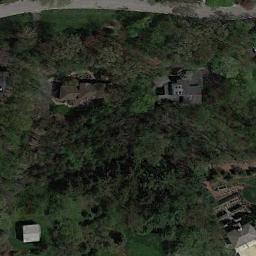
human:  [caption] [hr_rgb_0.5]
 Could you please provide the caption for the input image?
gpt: There are several houses on one side of the highway .

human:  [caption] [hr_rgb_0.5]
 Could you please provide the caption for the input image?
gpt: There are several houses of various sizes and many green trees in a sparse residential area .

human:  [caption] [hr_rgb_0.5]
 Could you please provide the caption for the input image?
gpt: The sparse residential is on the grass next to some trees and a road .

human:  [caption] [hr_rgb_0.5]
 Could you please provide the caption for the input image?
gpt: The sparse residential  is surrounded by trees .

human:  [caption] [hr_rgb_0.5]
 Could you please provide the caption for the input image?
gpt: A sparse residential area with many green trees and two buildings .